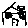
Label: house